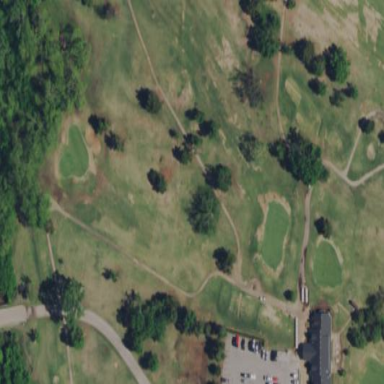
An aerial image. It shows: Golf fairway surrounded by grass.